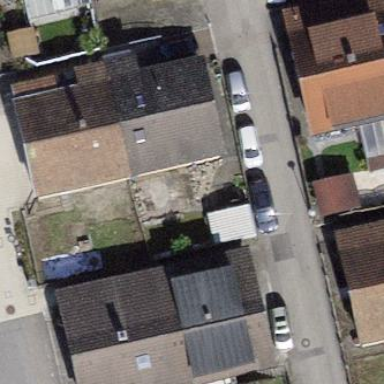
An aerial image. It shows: Semidetached house with gabled roof.